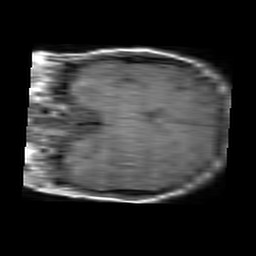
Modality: T1w
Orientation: coronal
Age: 46
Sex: female
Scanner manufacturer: philips
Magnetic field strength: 3 T
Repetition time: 0.4739 s
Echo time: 0.01 s